Question: Currently I am following a tutorial on Youtube in which it uses authentication with Angular and I can't continue at this point :

His code does not work on my side because of subscribe() which gives me the message:
> @deprecated -- Instead of passing separate callback arguments, use an
observer argument. Signatures taking separate callback arguments will
be removed in v8. Details:
<URL>
I'm forced to use 'next', 'error' and 'complete' and and despite everything, the 'res.name' is not displayed.
'''
ngOnInit(): void {
this.http.get(
'http://localhost:8080/api/user',
{withCredentials: true}
).subscribe({
complete: () => { (res: any) => this.visiteur = '${res.nom}' },
error: () => { (err: any) => console.log(err) },
next: () => { (res: any) => this.visiteur = '${res.nom}' }
});
}
'''
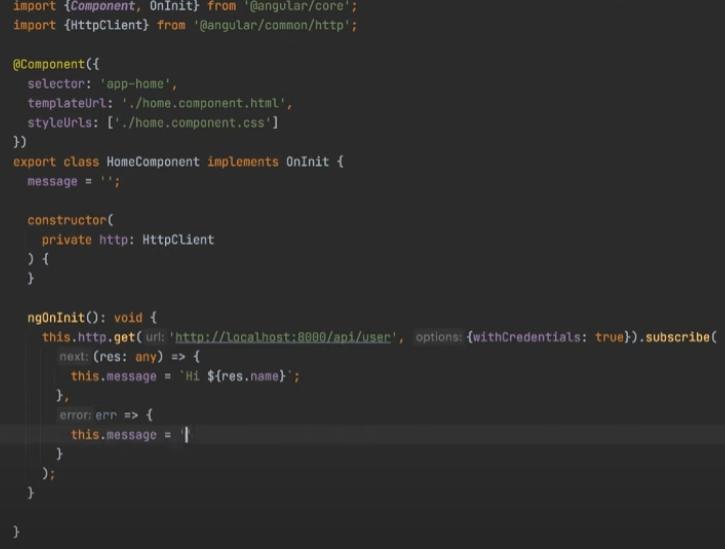
Answer: The current way of subscribing is using more of <URL> tutorial instead. It is always up-to-date.
This should get you going:
'''
this.http
.get('http://localhost:8080/api/user')
.pipe(
catchError(err => {
console.log(err);
})
)
.subscribe(data => {
this.visiteur = '${data.nom}';
});
'''
Also I would recommend you implement an <URL>. But this is optional for the scope of this question.
And finally, don't forget to avoid the <URL> trap with subscriptions.